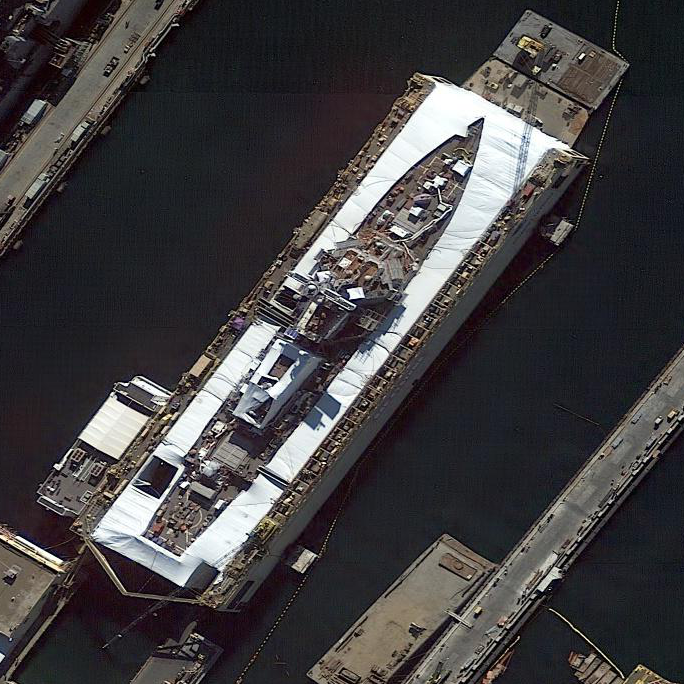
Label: Arleigh_Burke-class_destroyer